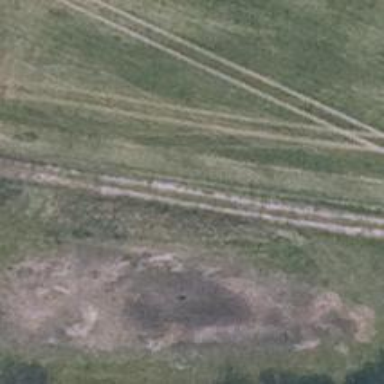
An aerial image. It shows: Sandy track with grade 4 tracktype.